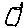
Label: square